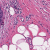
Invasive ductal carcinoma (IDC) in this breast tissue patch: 0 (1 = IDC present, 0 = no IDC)